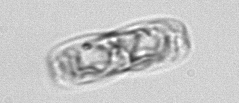
Label: pennate_morphotype1